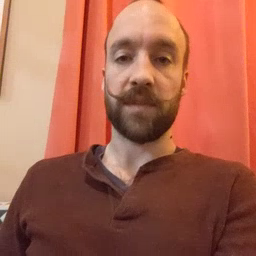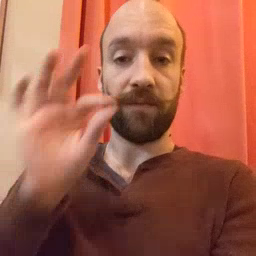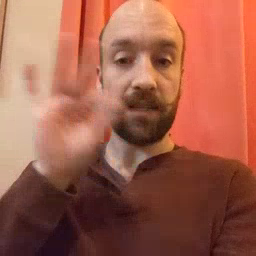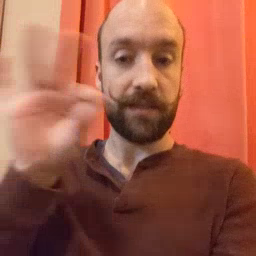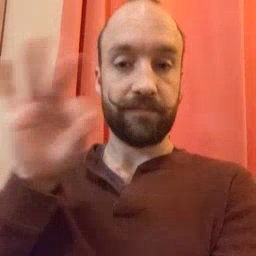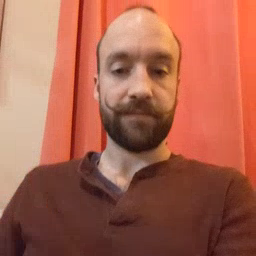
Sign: frenchfries